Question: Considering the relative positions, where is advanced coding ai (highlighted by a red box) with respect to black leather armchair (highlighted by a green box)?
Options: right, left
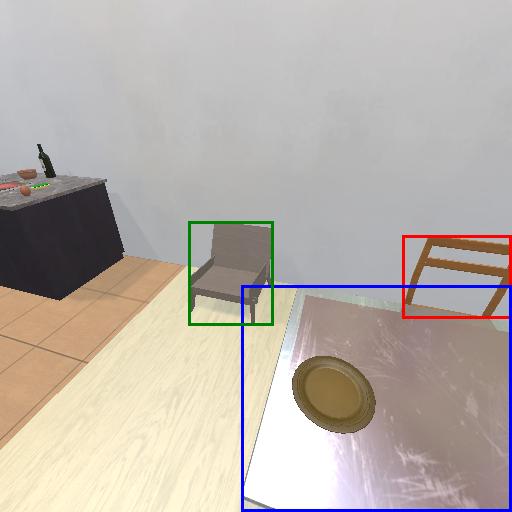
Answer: right